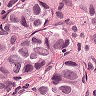
Metastatic tissue present: yes